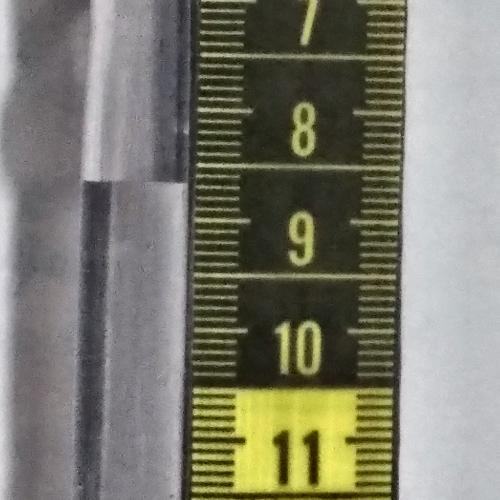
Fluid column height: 8.7 cm